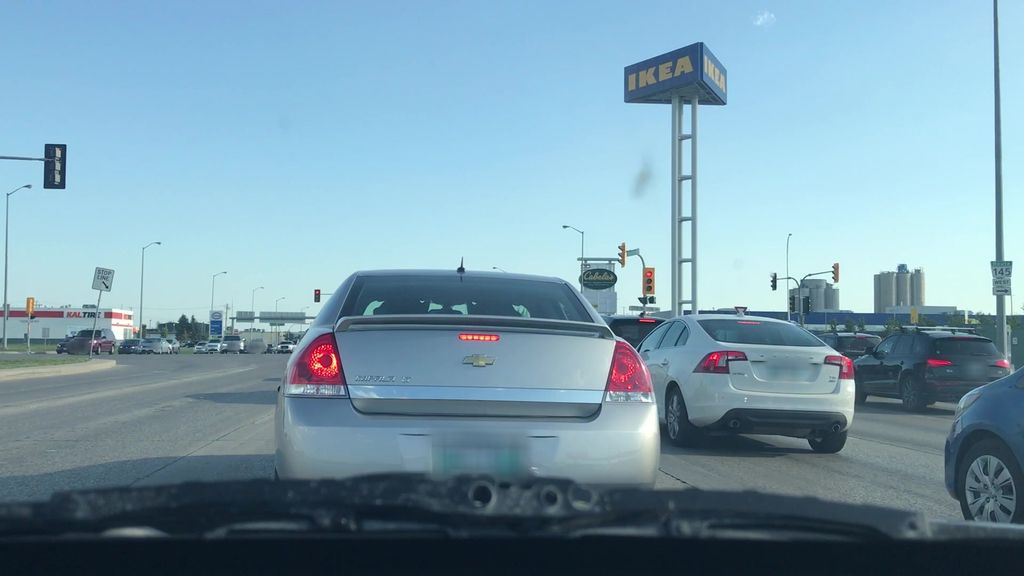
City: winnipeg